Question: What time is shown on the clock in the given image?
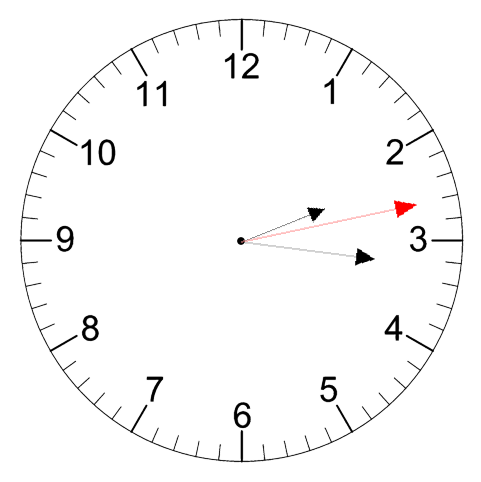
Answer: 02:16:13